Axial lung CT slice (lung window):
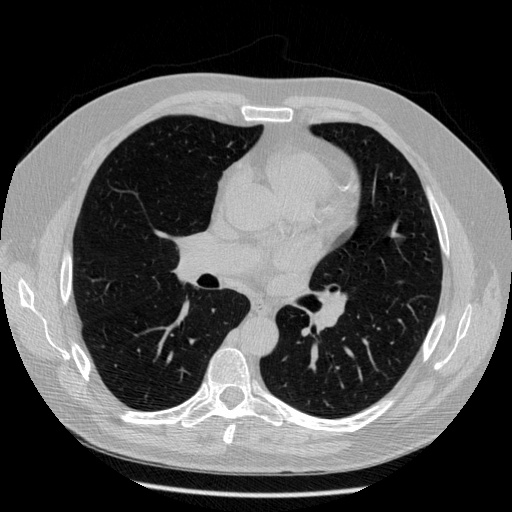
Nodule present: no